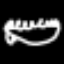
Label: frog